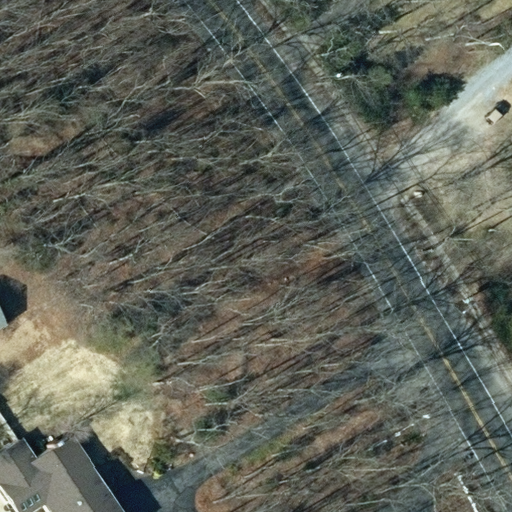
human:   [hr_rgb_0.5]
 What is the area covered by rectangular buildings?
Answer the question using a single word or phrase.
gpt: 18m2

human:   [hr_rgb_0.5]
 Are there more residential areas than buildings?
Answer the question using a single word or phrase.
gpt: no

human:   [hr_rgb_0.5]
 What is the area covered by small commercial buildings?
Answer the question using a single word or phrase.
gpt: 0m2

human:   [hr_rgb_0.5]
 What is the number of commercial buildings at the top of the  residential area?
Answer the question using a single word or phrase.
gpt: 0

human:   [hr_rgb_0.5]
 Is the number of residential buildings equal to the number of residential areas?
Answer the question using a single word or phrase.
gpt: no

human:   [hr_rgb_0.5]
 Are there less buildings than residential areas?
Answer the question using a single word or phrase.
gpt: no

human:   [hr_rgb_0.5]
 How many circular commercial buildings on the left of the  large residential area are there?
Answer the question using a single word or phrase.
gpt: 0

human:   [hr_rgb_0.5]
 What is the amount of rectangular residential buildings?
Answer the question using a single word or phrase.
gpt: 1

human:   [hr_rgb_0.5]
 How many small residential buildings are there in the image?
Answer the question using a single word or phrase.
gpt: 1

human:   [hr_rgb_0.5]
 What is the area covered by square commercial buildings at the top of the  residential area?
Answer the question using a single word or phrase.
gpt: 0m2

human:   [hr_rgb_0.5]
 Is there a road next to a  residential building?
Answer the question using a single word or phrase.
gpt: yes

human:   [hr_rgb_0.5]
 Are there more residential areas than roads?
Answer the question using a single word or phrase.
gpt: no

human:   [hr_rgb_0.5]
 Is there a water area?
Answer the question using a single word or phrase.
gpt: no

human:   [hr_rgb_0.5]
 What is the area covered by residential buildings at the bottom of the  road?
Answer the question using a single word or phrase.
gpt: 18m2

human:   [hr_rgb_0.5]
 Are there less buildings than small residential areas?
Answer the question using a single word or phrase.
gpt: no

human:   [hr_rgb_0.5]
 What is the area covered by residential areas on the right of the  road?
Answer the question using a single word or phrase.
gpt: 0m2

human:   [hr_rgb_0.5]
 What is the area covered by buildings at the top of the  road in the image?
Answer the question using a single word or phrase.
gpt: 0m2

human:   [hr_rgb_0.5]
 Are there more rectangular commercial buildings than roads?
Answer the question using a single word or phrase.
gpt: no

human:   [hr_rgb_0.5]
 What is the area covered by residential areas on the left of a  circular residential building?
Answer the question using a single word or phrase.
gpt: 0m2

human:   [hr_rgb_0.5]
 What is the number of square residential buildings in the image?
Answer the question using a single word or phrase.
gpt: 0

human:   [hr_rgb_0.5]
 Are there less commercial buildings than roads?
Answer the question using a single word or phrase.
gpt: yes

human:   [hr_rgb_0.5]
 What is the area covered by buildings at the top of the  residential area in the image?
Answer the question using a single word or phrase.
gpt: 518m2

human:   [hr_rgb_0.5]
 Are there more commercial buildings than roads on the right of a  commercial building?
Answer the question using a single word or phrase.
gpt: no

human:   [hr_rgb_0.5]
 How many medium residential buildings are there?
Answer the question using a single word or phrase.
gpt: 0

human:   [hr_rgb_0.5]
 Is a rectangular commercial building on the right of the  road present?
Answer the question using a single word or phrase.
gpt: no

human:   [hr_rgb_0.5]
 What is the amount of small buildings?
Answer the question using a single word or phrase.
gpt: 1

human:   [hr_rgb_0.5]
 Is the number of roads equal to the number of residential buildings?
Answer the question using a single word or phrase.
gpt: no

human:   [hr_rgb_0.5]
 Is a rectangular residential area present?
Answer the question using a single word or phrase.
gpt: yes

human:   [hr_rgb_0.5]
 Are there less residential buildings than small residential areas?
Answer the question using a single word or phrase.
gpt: no

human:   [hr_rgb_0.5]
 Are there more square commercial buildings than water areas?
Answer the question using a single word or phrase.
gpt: no

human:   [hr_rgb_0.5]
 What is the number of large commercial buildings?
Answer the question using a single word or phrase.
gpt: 0

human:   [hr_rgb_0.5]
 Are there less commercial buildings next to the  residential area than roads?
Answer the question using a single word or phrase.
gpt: yes

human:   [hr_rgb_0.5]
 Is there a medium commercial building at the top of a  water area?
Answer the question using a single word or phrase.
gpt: no

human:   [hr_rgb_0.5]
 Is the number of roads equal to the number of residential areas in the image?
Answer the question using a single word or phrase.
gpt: yes

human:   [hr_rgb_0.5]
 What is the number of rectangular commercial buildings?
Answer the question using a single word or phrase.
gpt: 0

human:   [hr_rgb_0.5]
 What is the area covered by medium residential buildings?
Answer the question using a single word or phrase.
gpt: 0m2